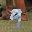
Label: 9